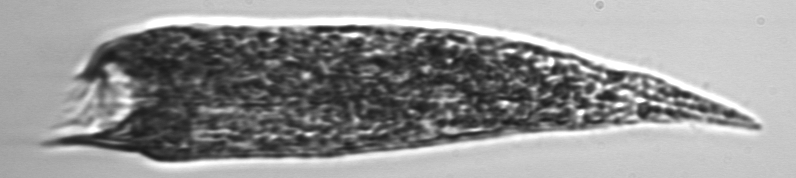
Label: Strombidium_conicum